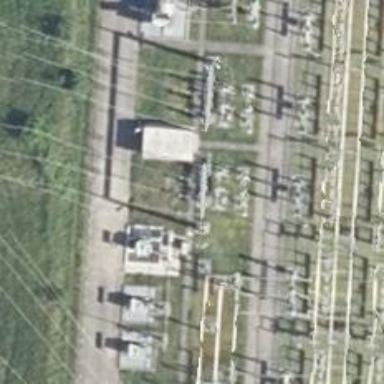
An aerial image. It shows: Power line with three cables.